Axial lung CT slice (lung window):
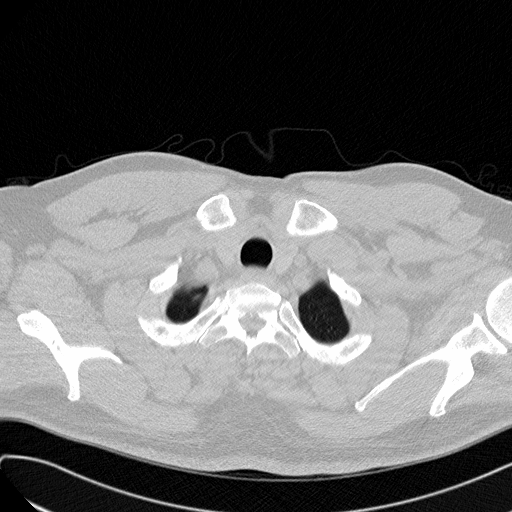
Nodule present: no